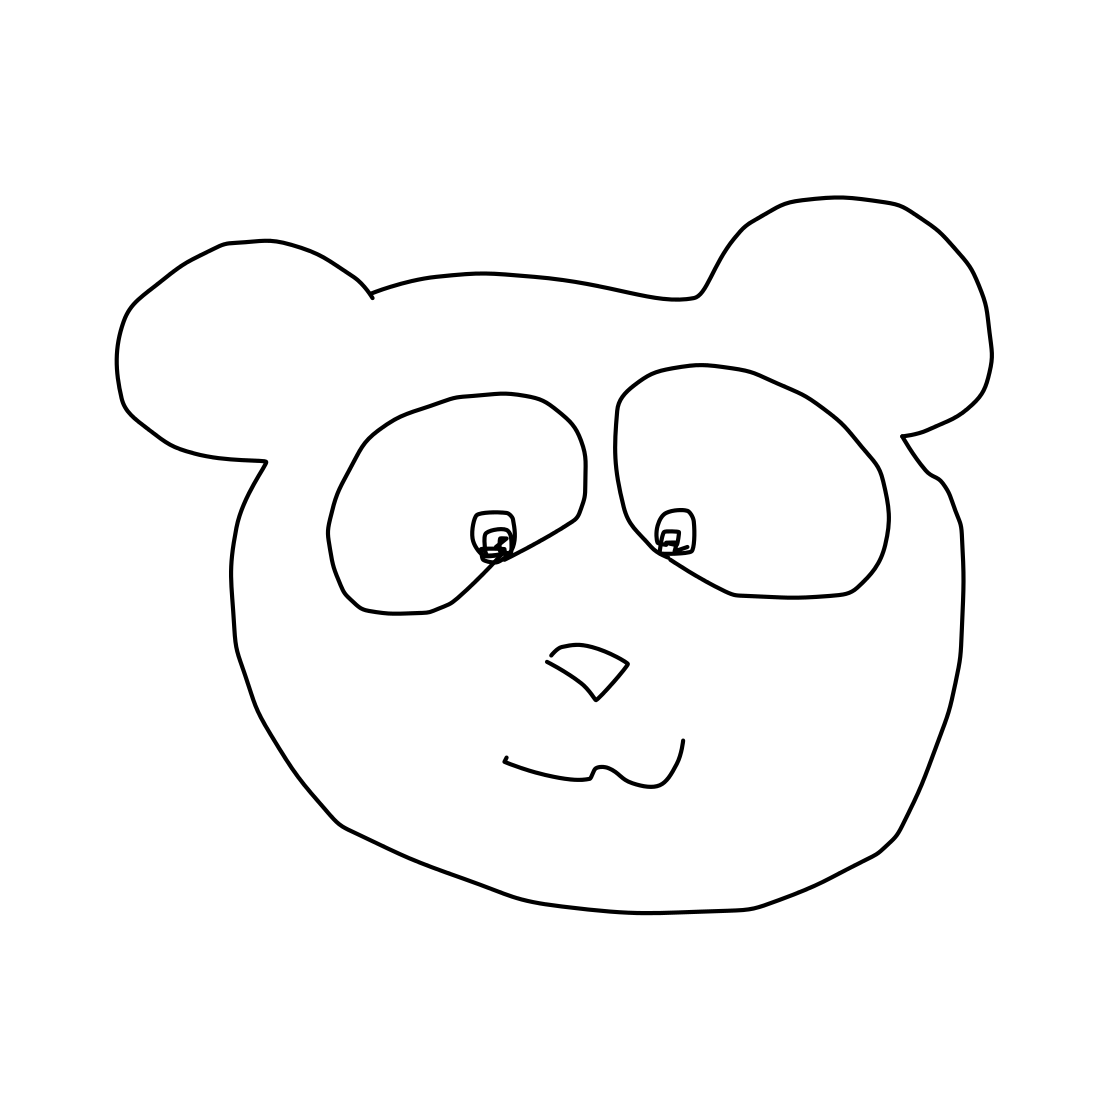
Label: panda